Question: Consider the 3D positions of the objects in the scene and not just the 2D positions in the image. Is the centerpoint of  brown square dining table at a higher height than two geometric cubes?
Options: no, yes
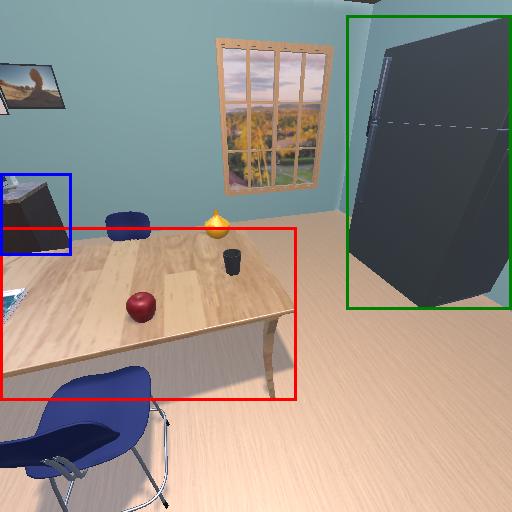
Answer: no